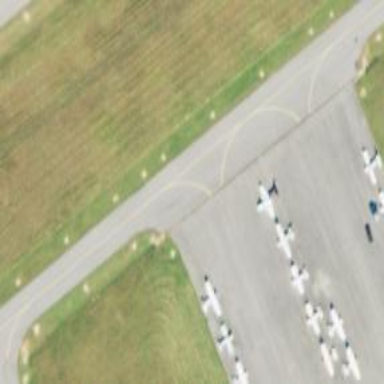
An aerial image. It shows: Taxiway at the airport with asphalt surface.